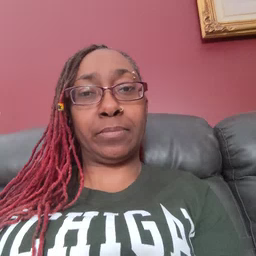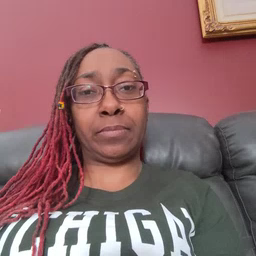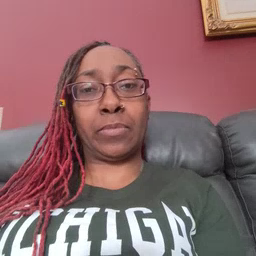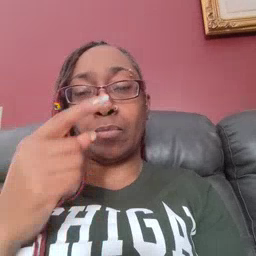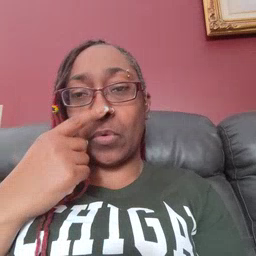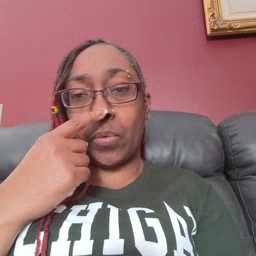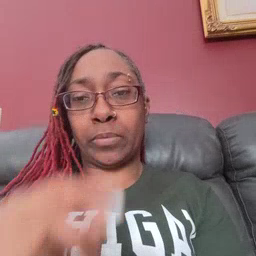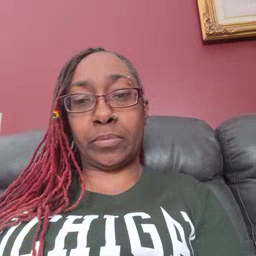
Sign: nose